Interaction volume radius: 5 \u00c5
Interaction volume height: 15 \u00c5
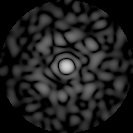
Disorder parameter: 0.8577